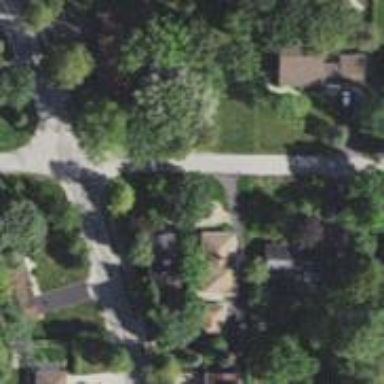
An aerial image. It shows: Neighborhood.